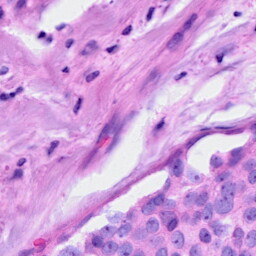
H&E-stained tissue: Breast